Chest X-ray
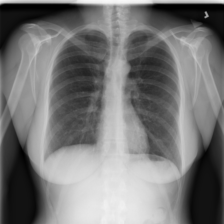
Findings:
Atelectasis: negative
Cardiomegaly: negative
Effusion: negative
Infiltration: negative
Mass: negative
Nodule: negative
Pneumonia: negative
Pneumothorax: positive
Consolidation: negative
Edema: negative
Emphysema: negative
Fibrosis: negative
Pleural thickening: negative
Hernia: negative